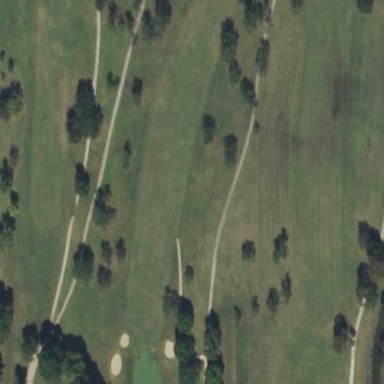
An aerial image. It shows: Scenic golf fairway.